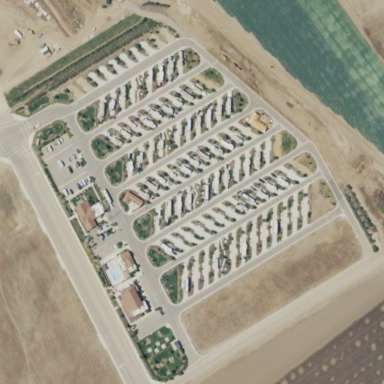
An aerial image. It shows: Caravan site with sanitary dump station.